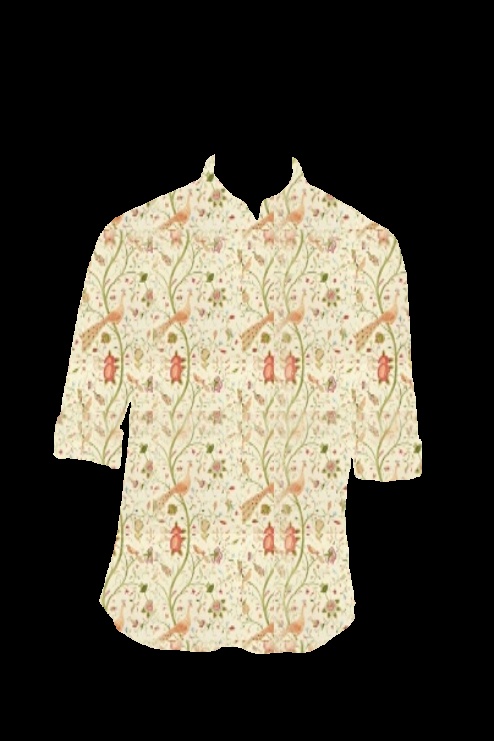
beige multi floral print tee